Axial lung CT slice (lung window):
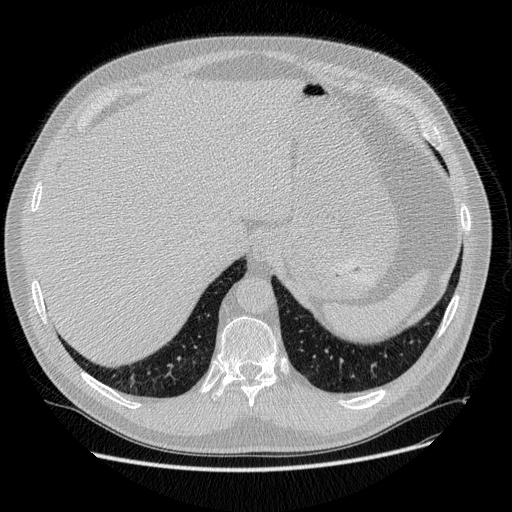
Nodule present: no